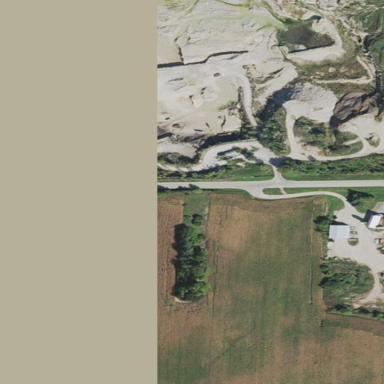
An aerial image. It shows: Quarry area.